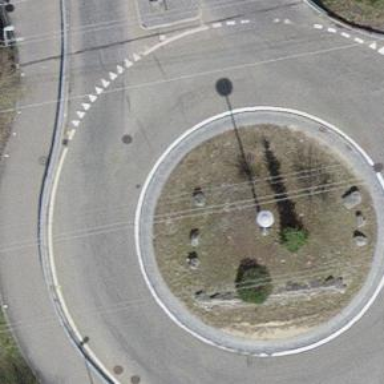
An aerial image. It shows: Secondary road around roundabout.